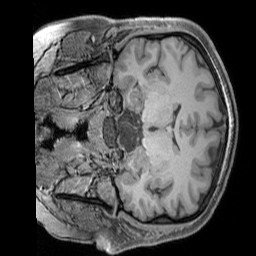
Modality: T1w
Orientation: coronal
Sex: female
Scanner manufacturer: siemens
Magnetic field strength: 3 T
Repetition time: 2.3 s
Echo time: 0.00226 s